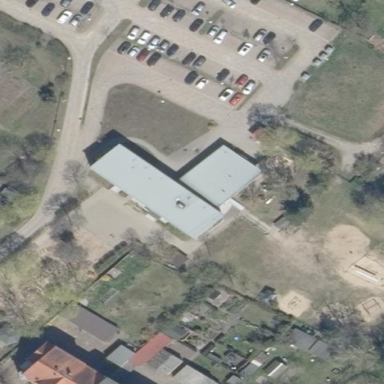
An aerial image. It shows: Kindergarten building.